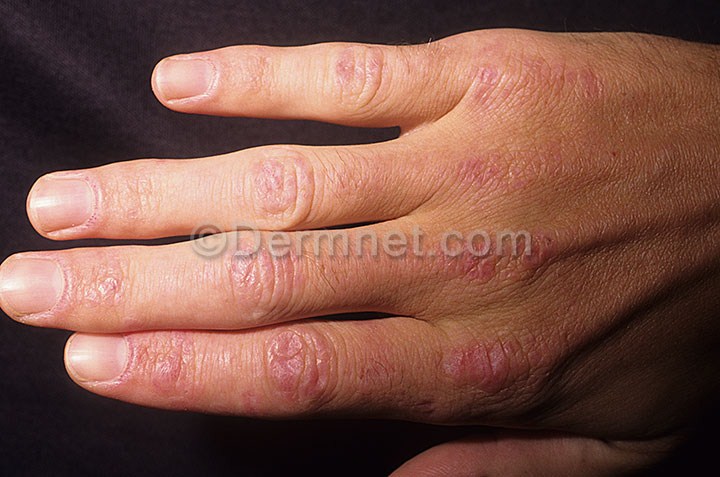
Disease: Lupus and other Connective Tissue diseases